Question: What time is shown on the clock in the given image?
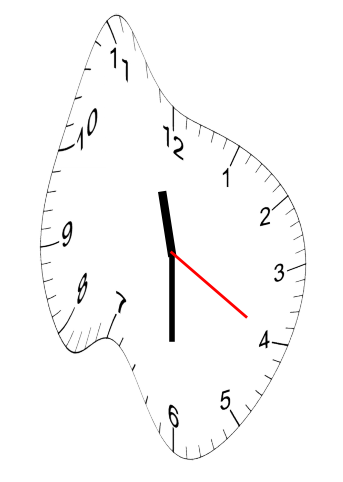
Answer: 11:30:20